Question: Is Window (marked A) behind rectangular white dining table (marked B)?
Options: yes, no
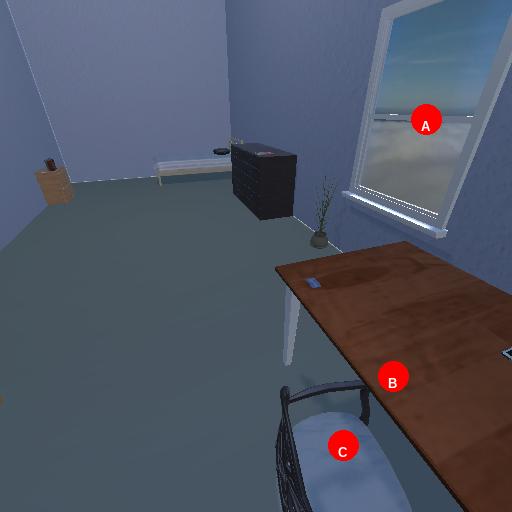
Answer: yes